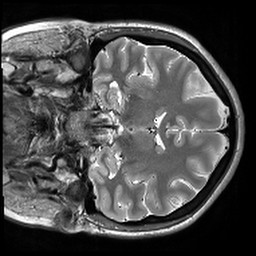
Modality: T2w
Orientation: coronal
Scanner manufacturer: siemens
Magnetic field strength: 3 T
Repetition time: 9.86 s
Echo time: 0.05 s